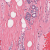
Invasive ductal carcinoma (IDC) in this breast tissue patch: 0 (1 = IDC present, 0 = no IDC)